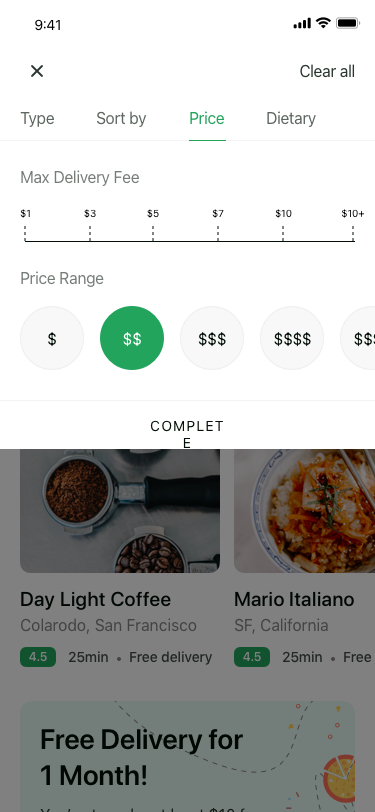
Text in this UI design:
Complete
Clear all
Type
Sort by
Price
Dietary
Price Range
$
$$
$$$
$$$$
$$$$
Max Delivery Fee
$1
$3
$5
$7
$10
$10+